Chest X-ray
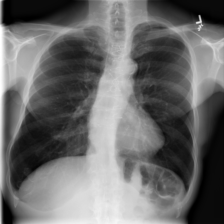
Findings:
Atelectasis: negative
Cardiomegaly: negative
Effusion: negative
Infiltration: negative
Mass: negative
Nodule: negative
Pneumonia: negative
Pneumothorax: negative
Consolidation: negative
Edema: negative
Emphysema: negative
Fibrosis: negative
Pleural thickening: negative
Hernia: negative